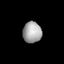
Tissue: lung
Cell type: Endothelial cells
Senescence score: 0.5607
Nuclear area (px): 384
Mean DAPI intensity: 165.932